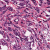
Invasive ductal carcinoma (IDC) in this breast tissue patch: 0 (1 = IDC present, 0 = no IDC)